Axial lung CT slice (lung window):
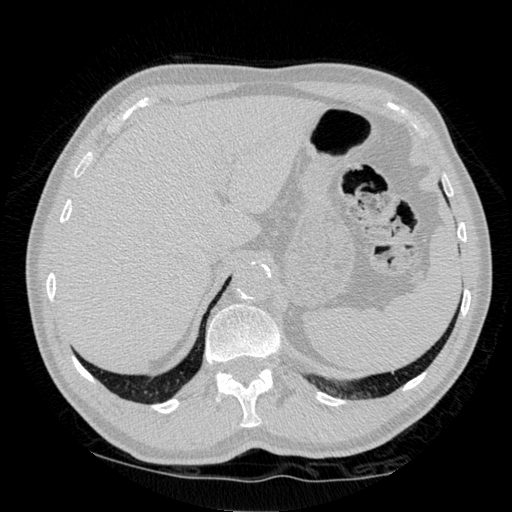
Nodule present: no